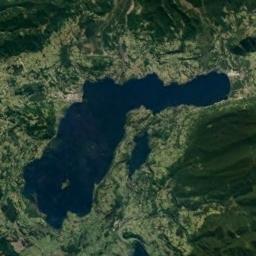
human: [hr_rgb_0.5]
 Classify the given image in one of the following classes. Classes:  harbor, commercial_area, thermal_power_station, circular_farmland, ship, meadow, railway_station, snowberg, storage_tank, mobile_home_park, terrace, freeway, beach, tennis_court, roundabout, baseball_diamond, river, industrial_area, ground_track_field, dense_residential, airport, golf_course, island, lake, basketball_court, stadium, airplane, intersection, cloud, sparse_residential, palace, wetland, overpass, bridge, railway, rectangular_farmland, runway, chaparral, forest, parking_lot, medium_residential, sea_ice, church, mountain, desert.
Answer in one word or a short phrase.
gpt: lake